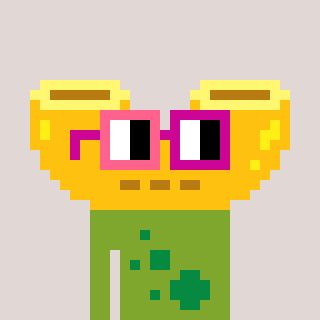
a pixel art character with square pink and red glasses, a macaroni-shaped head and a slimegreen-colored body on a warm background